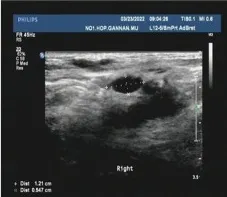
(F) Lymph node shrinkage after local radiotherapy was observed by lymph node color ultrasonography 6 months after radiotherapy.
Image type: radiology (ultrasound)